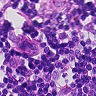
Metastatic tissue present: no